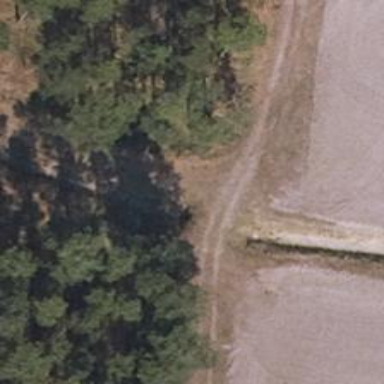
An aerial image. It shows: Track road on bridge.